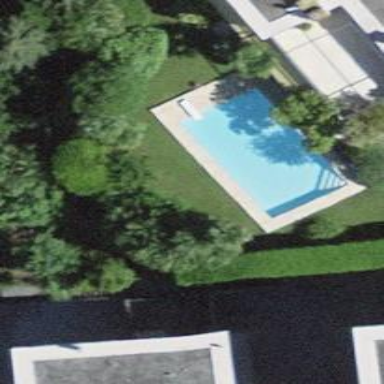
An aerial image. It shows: Swimming pool located in leisure land.